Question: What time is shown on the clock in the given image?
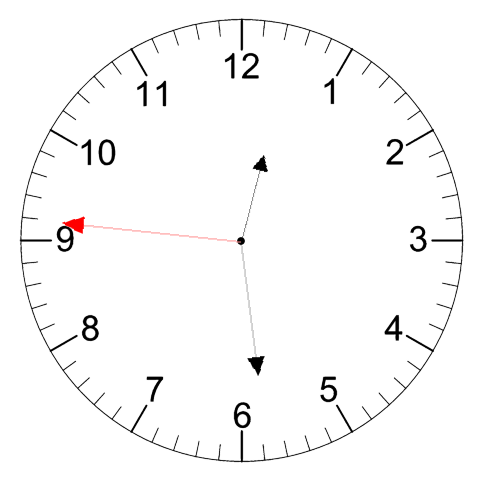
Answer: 12:28:46